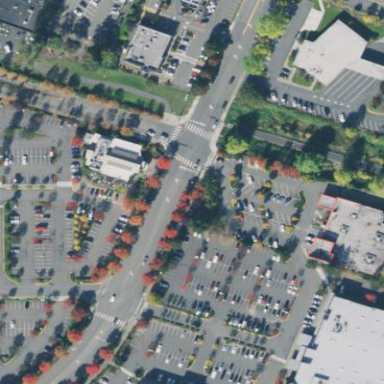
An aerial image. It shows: Retail area.